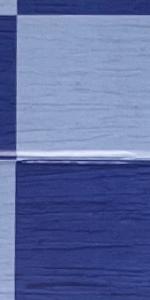
Label: Empty